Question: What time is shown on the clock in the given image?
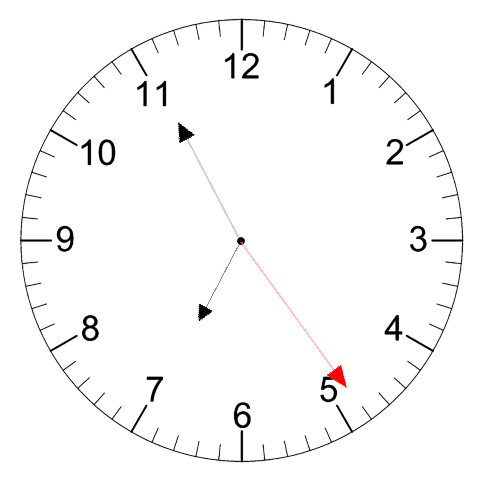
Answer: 06:55:24